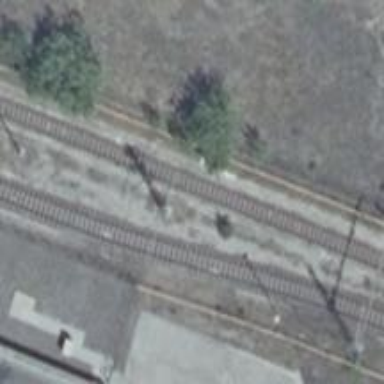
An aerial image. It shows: Rail yard with electrified contact lines for the railway.